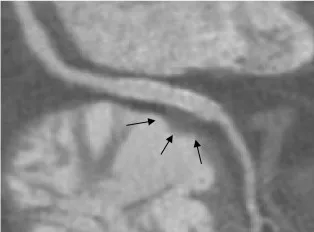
Coronary angiography and CT scan before and after MGuard stent implantaion. (E) Coronary CT scan at one month: multiplanar reformation of the right coronary artery near the crux cordis; on the right ventricle side of the distal part of the stent, is clearly demonstrated the water density remnant of the treated aneurysm (arrows): low density fat is surrounding the proximal stent.
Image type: radiology (ct)